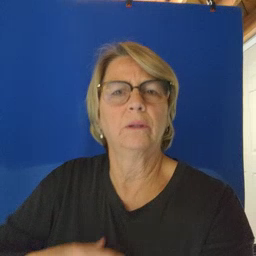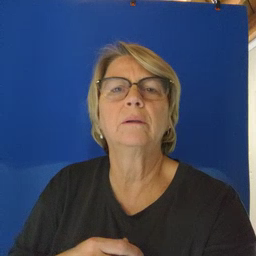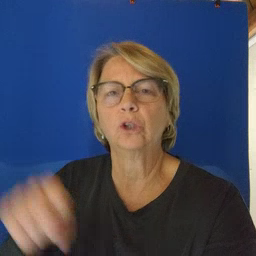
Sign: hungry